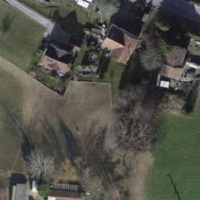
EUNIS habitat code: 55
Species observed at this site:
Ajuga reptans